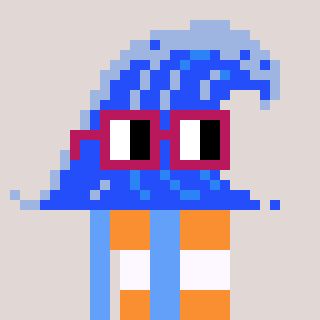
a pixel art character with square dark red glasses, a wave-shaped head and a blue-colored body on a warm background